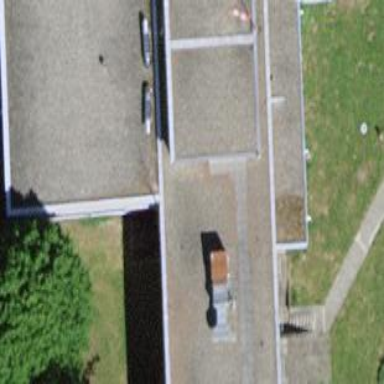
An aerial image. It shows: Hospital building.